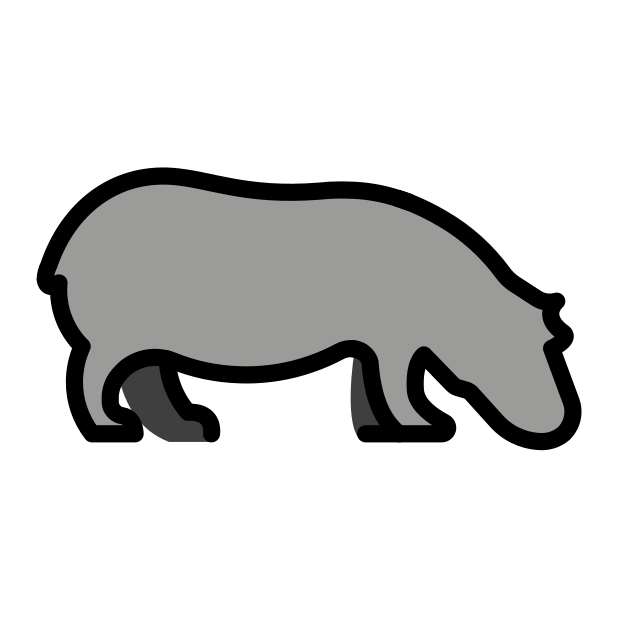
hippopotamus